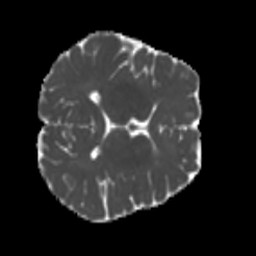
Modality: MD
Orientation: axial
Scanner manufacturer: siemens
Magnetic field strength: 3 T
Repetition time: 4 s
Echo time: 0.0594 s